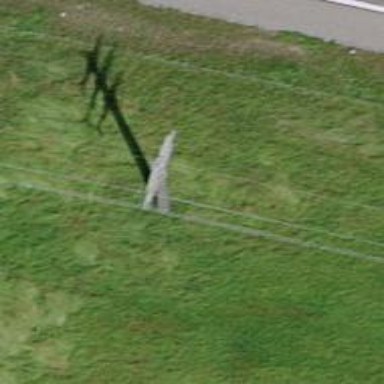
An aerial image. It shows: Power line in the image.